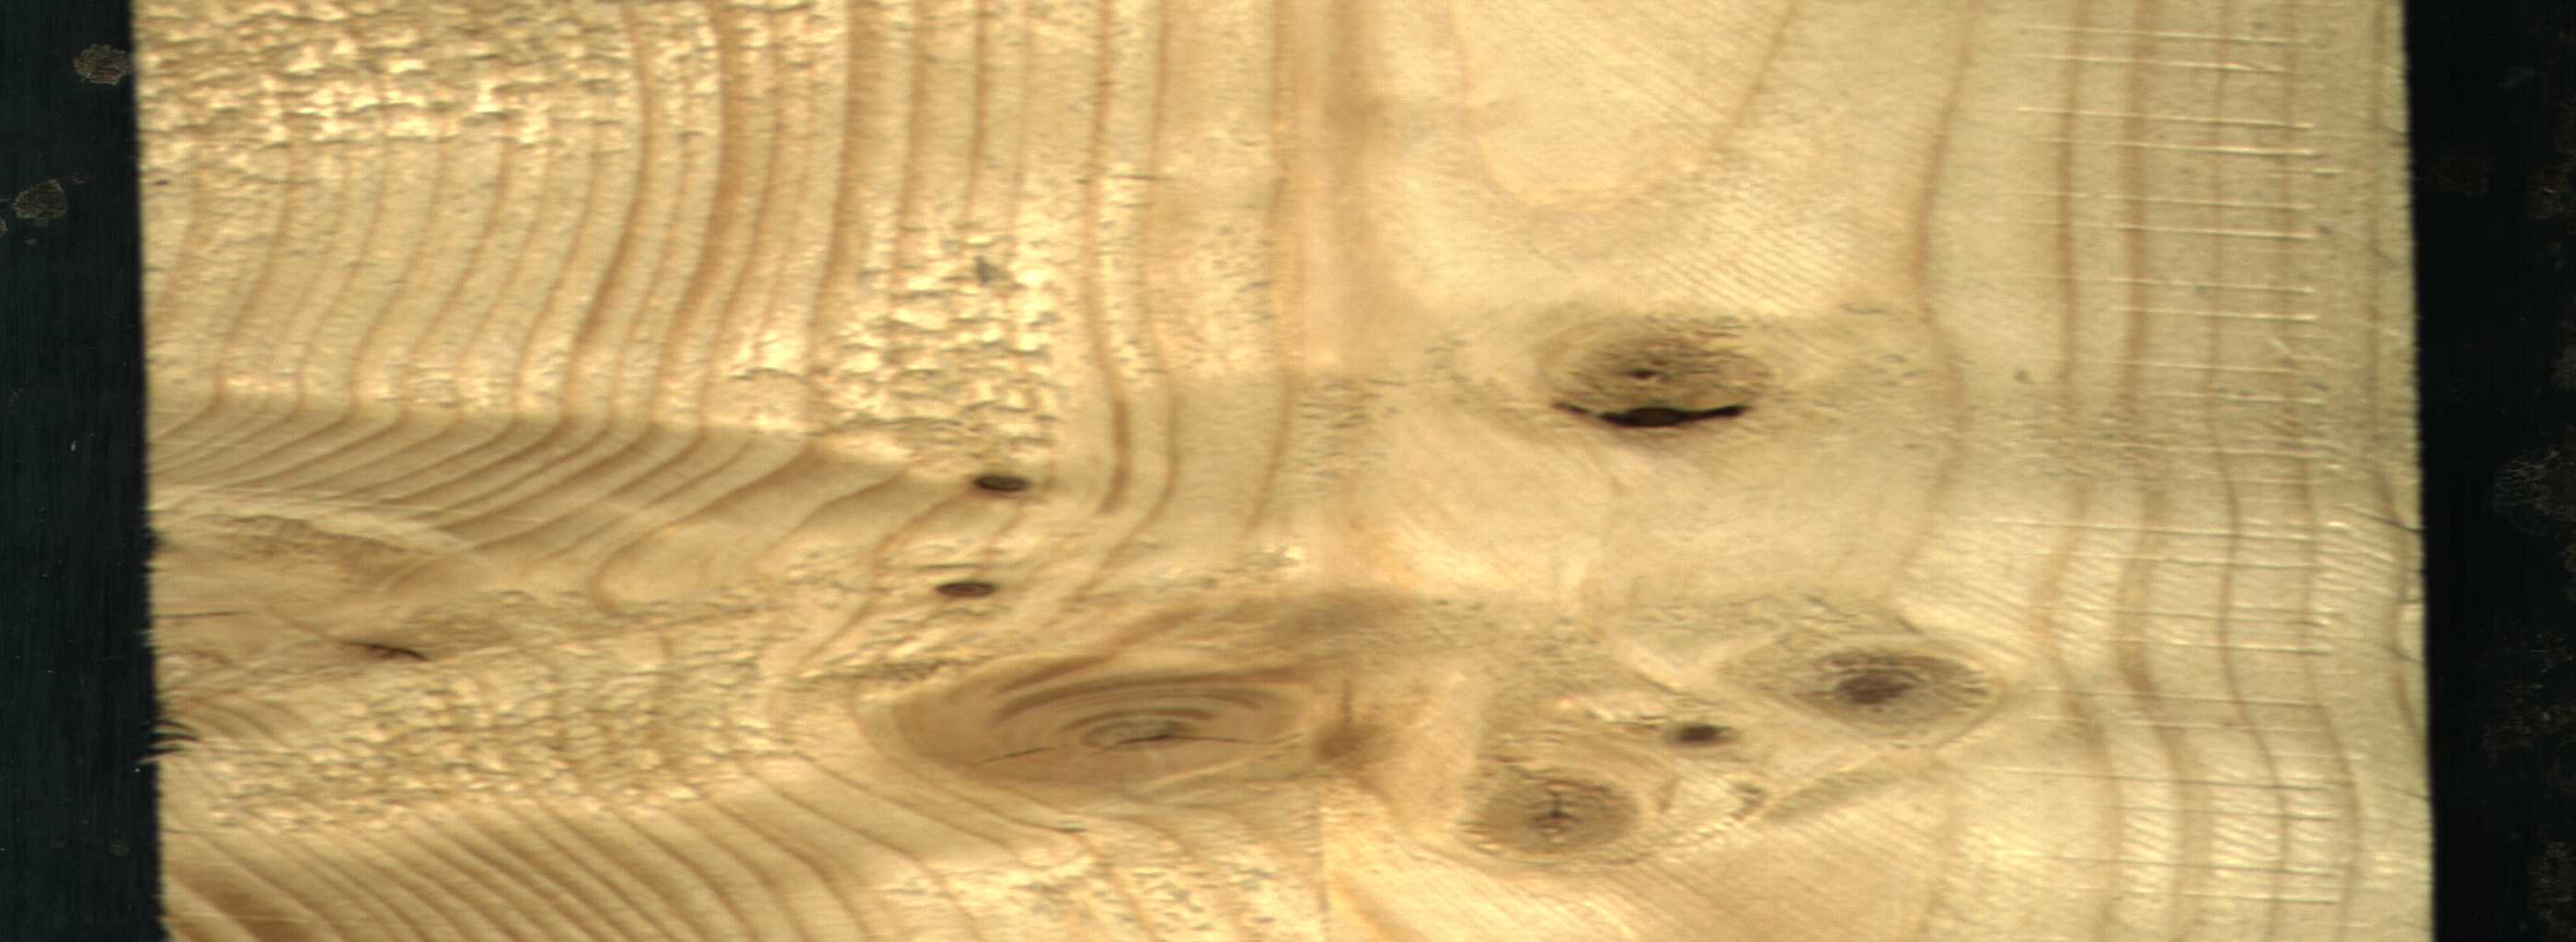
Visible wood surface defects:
Dead_Knot
Dead_Knot
Live_Knot
Live_Knot
Live_Knot
Live_Knot
Live_Knot
Live_Knot